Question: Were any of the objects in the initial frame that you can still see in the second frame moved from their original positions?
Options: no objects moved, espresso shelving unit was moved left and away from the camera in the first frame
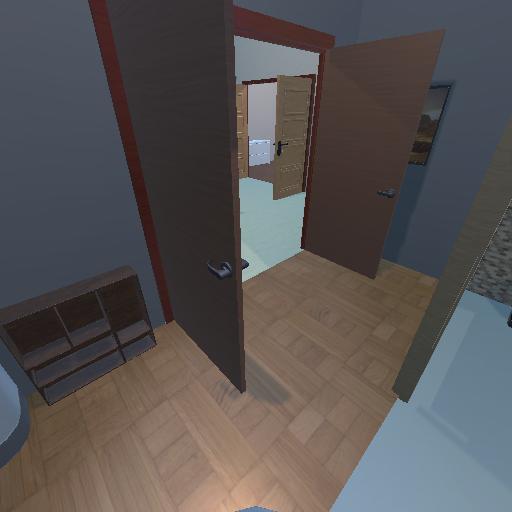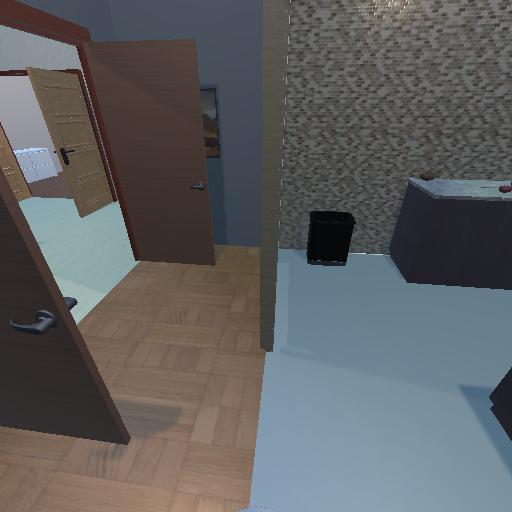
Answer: no objects moved